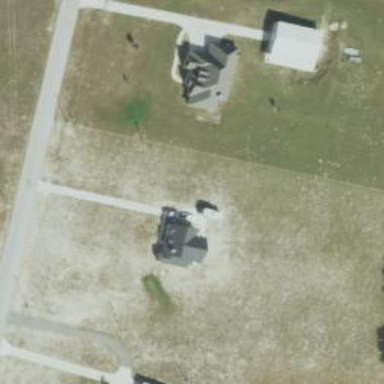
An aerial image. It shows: Driveway.